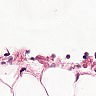
Metastatic tissue present: no